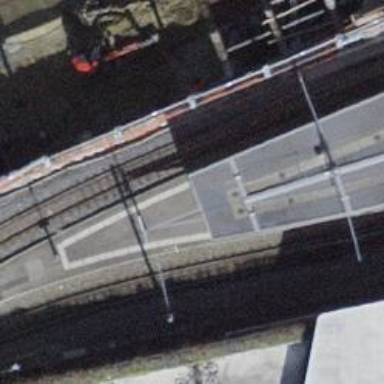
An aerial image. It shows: Narrow-gauge railway with electrified contact line.